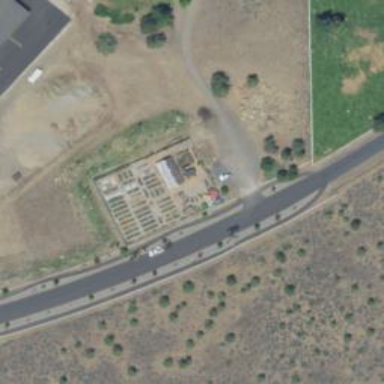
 leisure land intended for communal use."